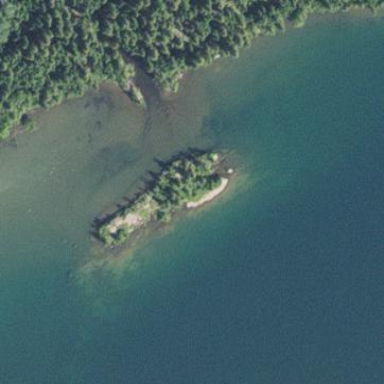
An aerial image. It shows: Islet.